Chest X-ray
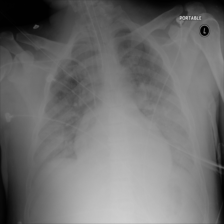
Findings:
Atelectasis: negative
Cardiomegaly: negative
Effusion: negative
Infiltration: positive
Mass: negative
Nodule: negative
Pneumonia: negative
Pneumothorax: negative
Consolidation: negative
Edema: positive
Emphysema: negative
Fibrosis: negative
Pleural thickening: negative
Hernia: negative